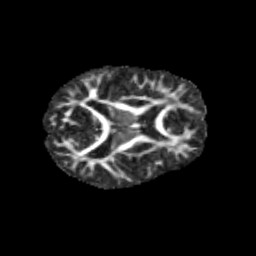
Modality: FA
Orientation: axial
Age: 10
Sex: male
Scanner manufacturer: siemens
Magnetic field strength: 3 T
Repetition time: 3.8 s
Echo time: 0.07 s